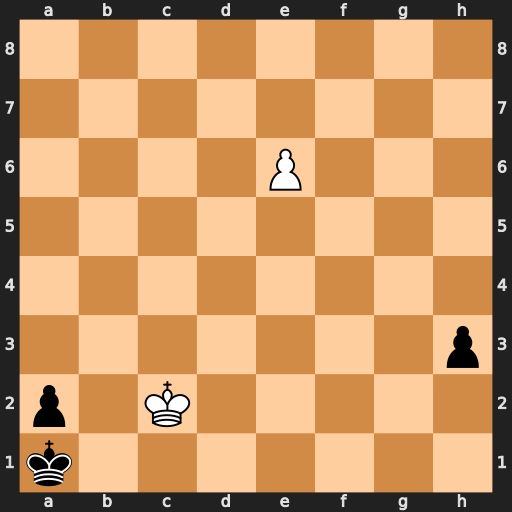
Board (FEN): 8/8/4P3/8/8/7p/p1K5/k7
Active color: w
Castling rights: -
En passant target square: -
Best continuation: e7 h2 e8=Q h1=Q Qe5#